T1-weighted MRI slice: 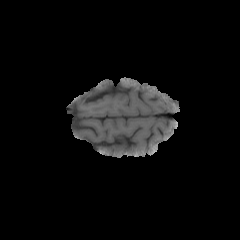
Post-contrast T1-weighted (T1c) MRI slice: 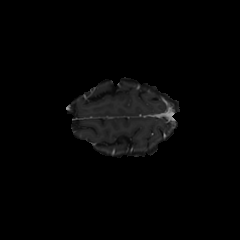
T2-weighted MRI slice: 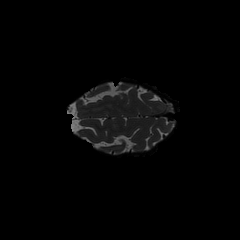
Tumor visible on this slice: no